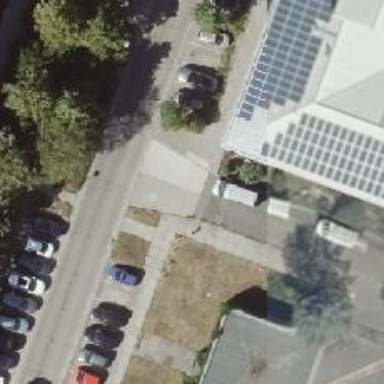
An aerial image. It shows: Sidewalk along the footway.